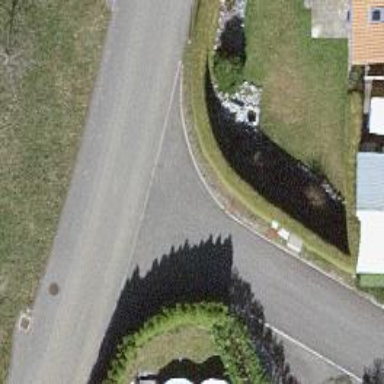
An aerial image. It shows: Hedge barrier.